Field crop: maize
Growth stage: 2
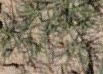
Species: salsola